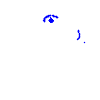
Particle: kaon